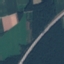
Land use / land cover class: Highway